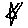
Label: star